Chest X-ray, PA view. Patient: 36 years old, sex F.
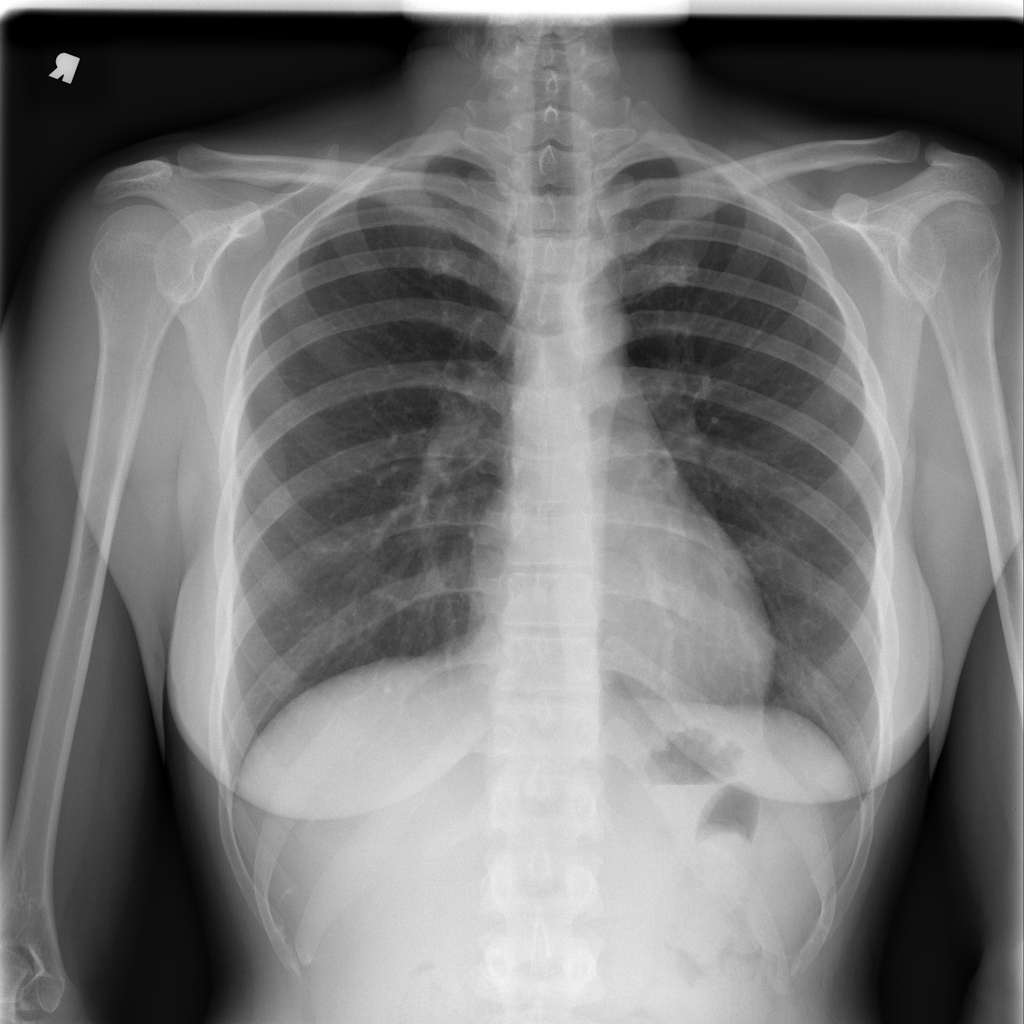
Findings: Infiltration